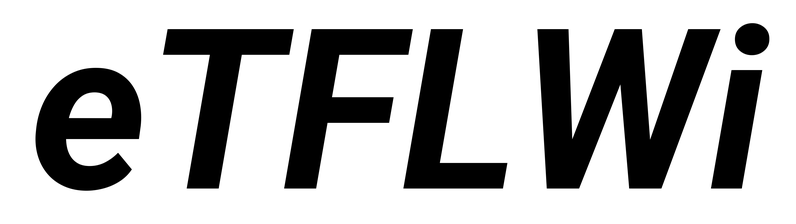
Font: Roboto-Italic_Bold_Italic